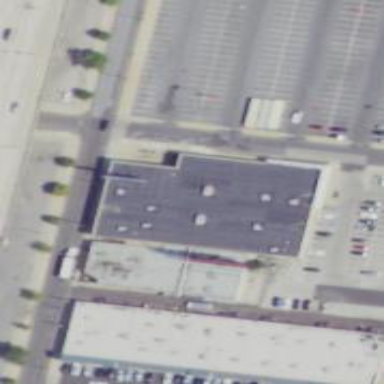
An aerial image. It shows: Department store building.